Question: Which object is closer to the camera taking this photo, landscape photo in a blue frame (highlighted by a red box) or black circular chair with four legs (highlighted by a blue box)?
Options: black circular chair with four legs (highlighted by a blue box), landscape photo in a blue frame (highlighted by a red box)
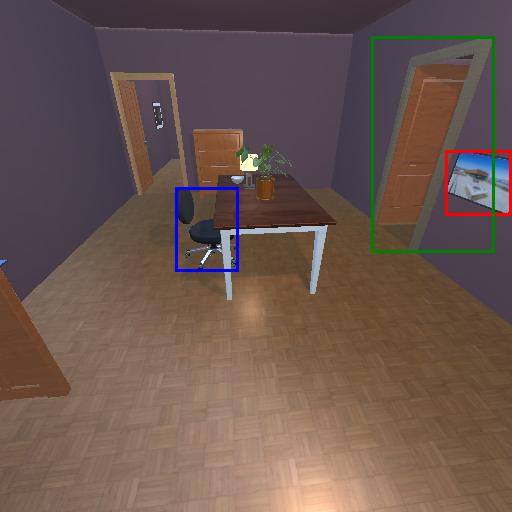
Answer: black circular chair with four legs (highlighted by a blue box)